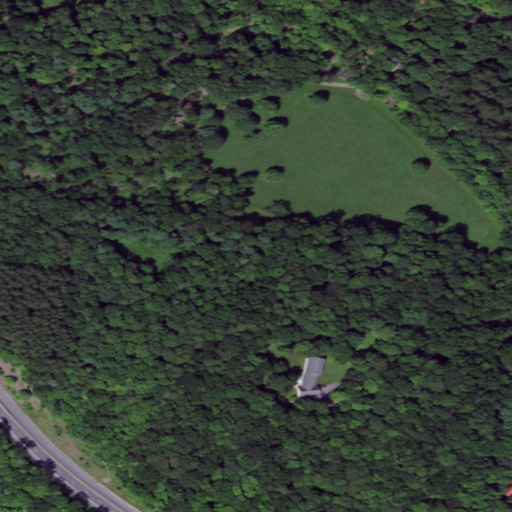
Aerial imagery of mountain in New York named Palmer Hill containing deciduous forest, mixed forest, pasture, low intensity development, evergreen forest, open development, and medium intensity development